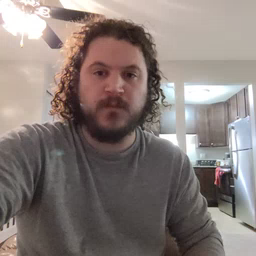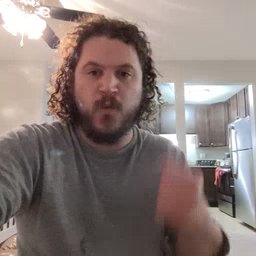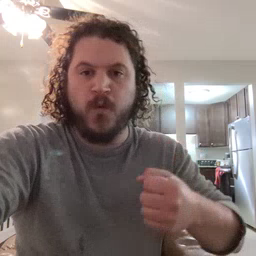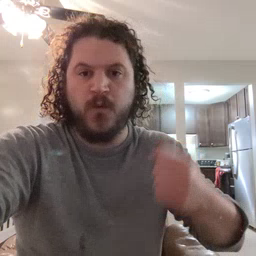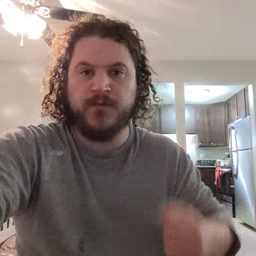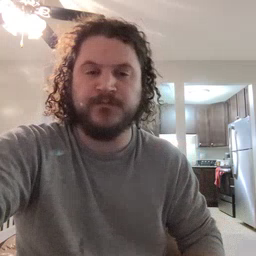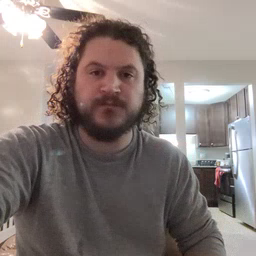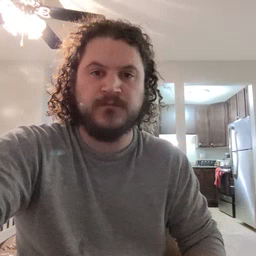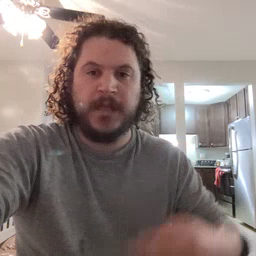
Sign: car